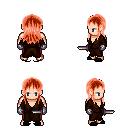
a pixel art fantasy rpg character, male body template, human, light skin, brown robe, red pants, red unkempt hairstyle, metal gloves, black slippers, dagger, four views (front, back, left, right), 2x2 character sprite sheet, small pixel art, hard edges, no anti-aliasing